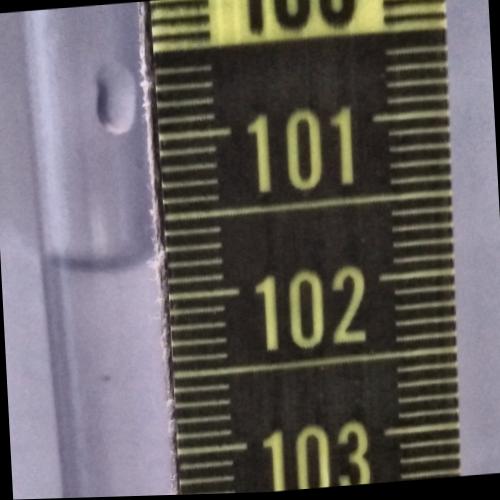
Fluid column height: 101.8 cm